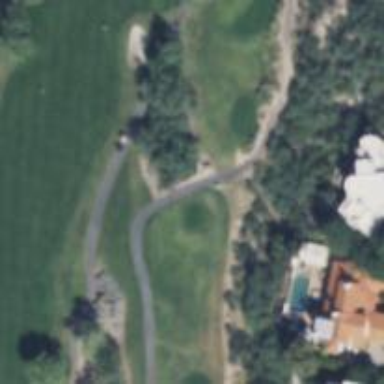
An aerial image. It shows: Path for both road and golf.